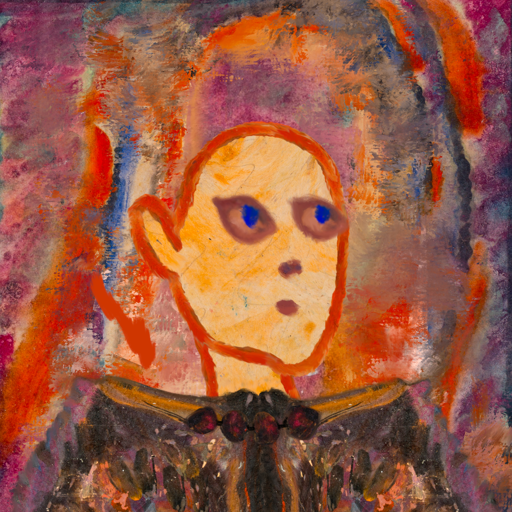
Background: Experience, Head And Neck Side: Experience, Face Side: Mother_And_Son_Mother, Bust: Gypsy_Queen, Hair Side: Blank, Head Accessory: Blank, Second Necklace: Blank, Necklace: Mosgoul, Baby: Blank